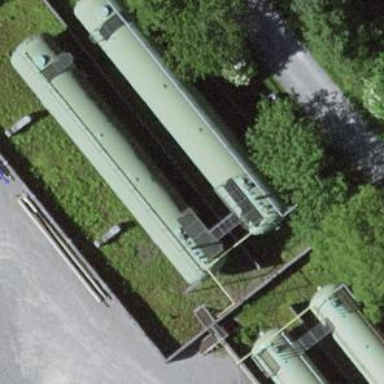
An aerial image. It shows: Storage tank that is man-made.